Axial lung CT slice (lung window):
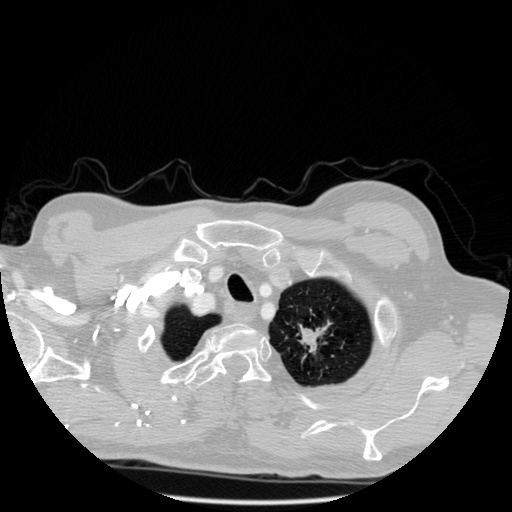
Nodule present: yes
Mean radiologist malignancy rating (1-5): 4.667